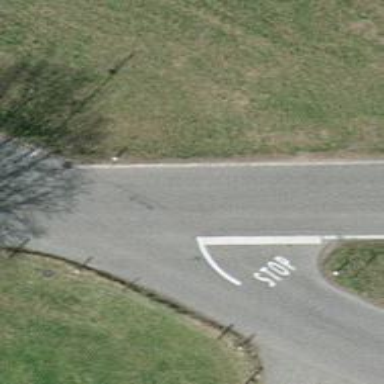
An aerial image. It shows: Tertiary road with asphalt surface.